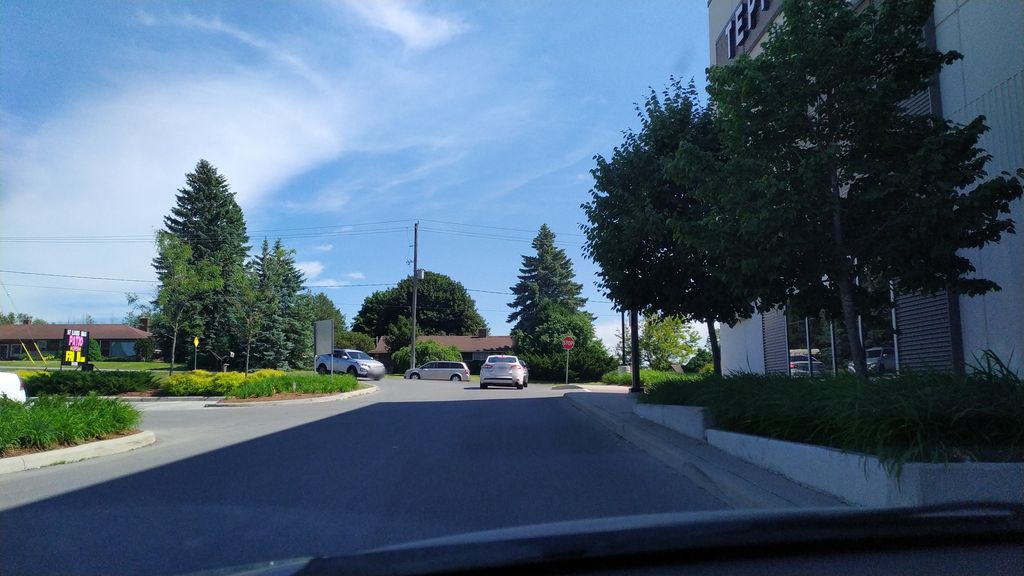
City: kitchener-waterloo